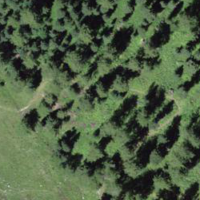
EUNIS habitat code: 43
Species observed at this site:
Rumex alpinus